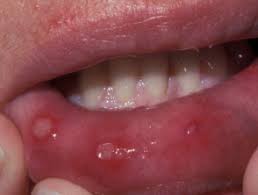
Condition: Mouth Ulcer